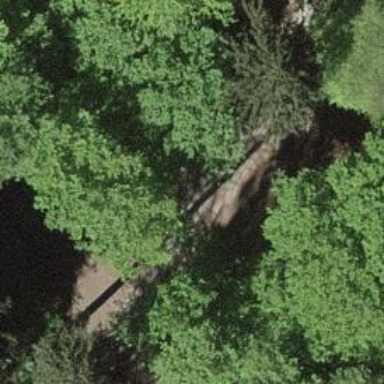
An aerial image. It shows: Path on the ground.